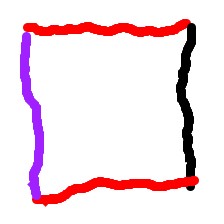
Shape: square